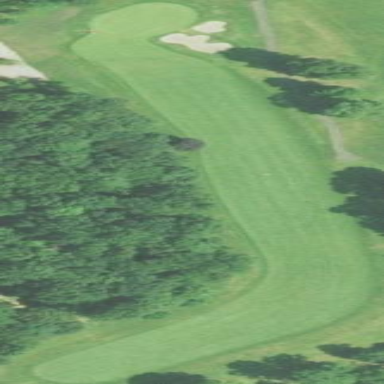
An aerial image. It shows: Grassy area designated as golf fairway.